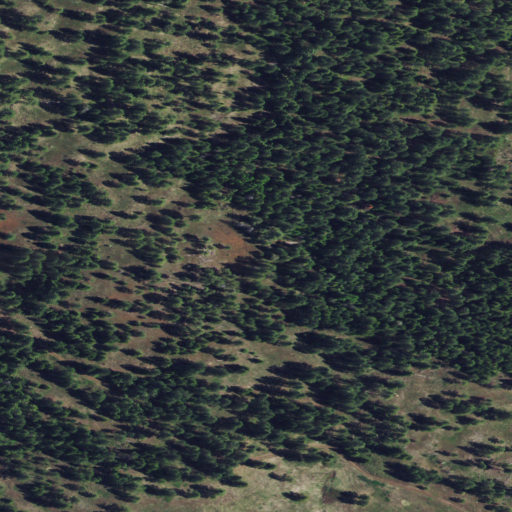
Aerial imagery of ridge(s) in Idaho named Frye Point containing evergreen forest, grassland, and shrub